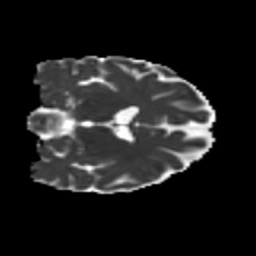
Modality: MD
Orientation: coronal
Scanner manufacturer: siemens
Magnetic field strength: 3 T
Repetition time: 9.2 s
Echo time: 0.084 s